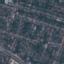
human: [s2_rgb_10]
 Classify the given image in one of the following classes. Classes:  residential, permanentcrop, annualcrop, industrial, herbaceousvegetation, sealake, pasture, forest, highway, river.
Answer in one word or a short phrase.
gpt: Residential